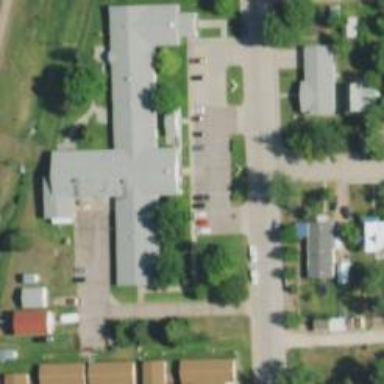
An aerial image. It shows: Nursing home.